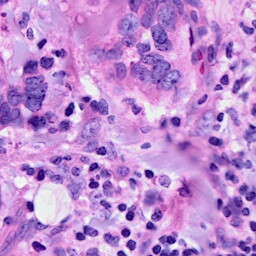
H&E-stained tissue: Breast